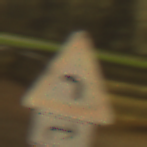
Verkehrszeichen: KurveLinks
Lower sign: RichtungsangabeDurchPfeile5
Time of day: Night
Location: Outdoor (Urban)
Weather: Overcast
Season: NotSpecified
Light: Artificial